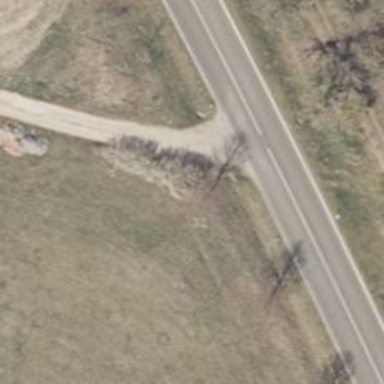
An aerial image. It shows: Secondary road.